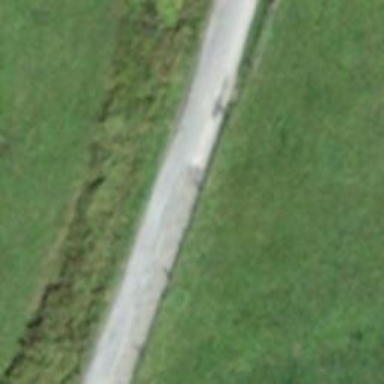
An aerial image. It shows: Asphalt track with grade2 tracktype.